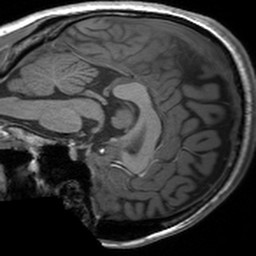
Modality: T1w
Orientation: sagittal
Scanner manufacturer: siemens
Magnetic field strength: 3 T
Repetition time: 1.54 s
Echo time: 0.00234 s